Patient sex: M
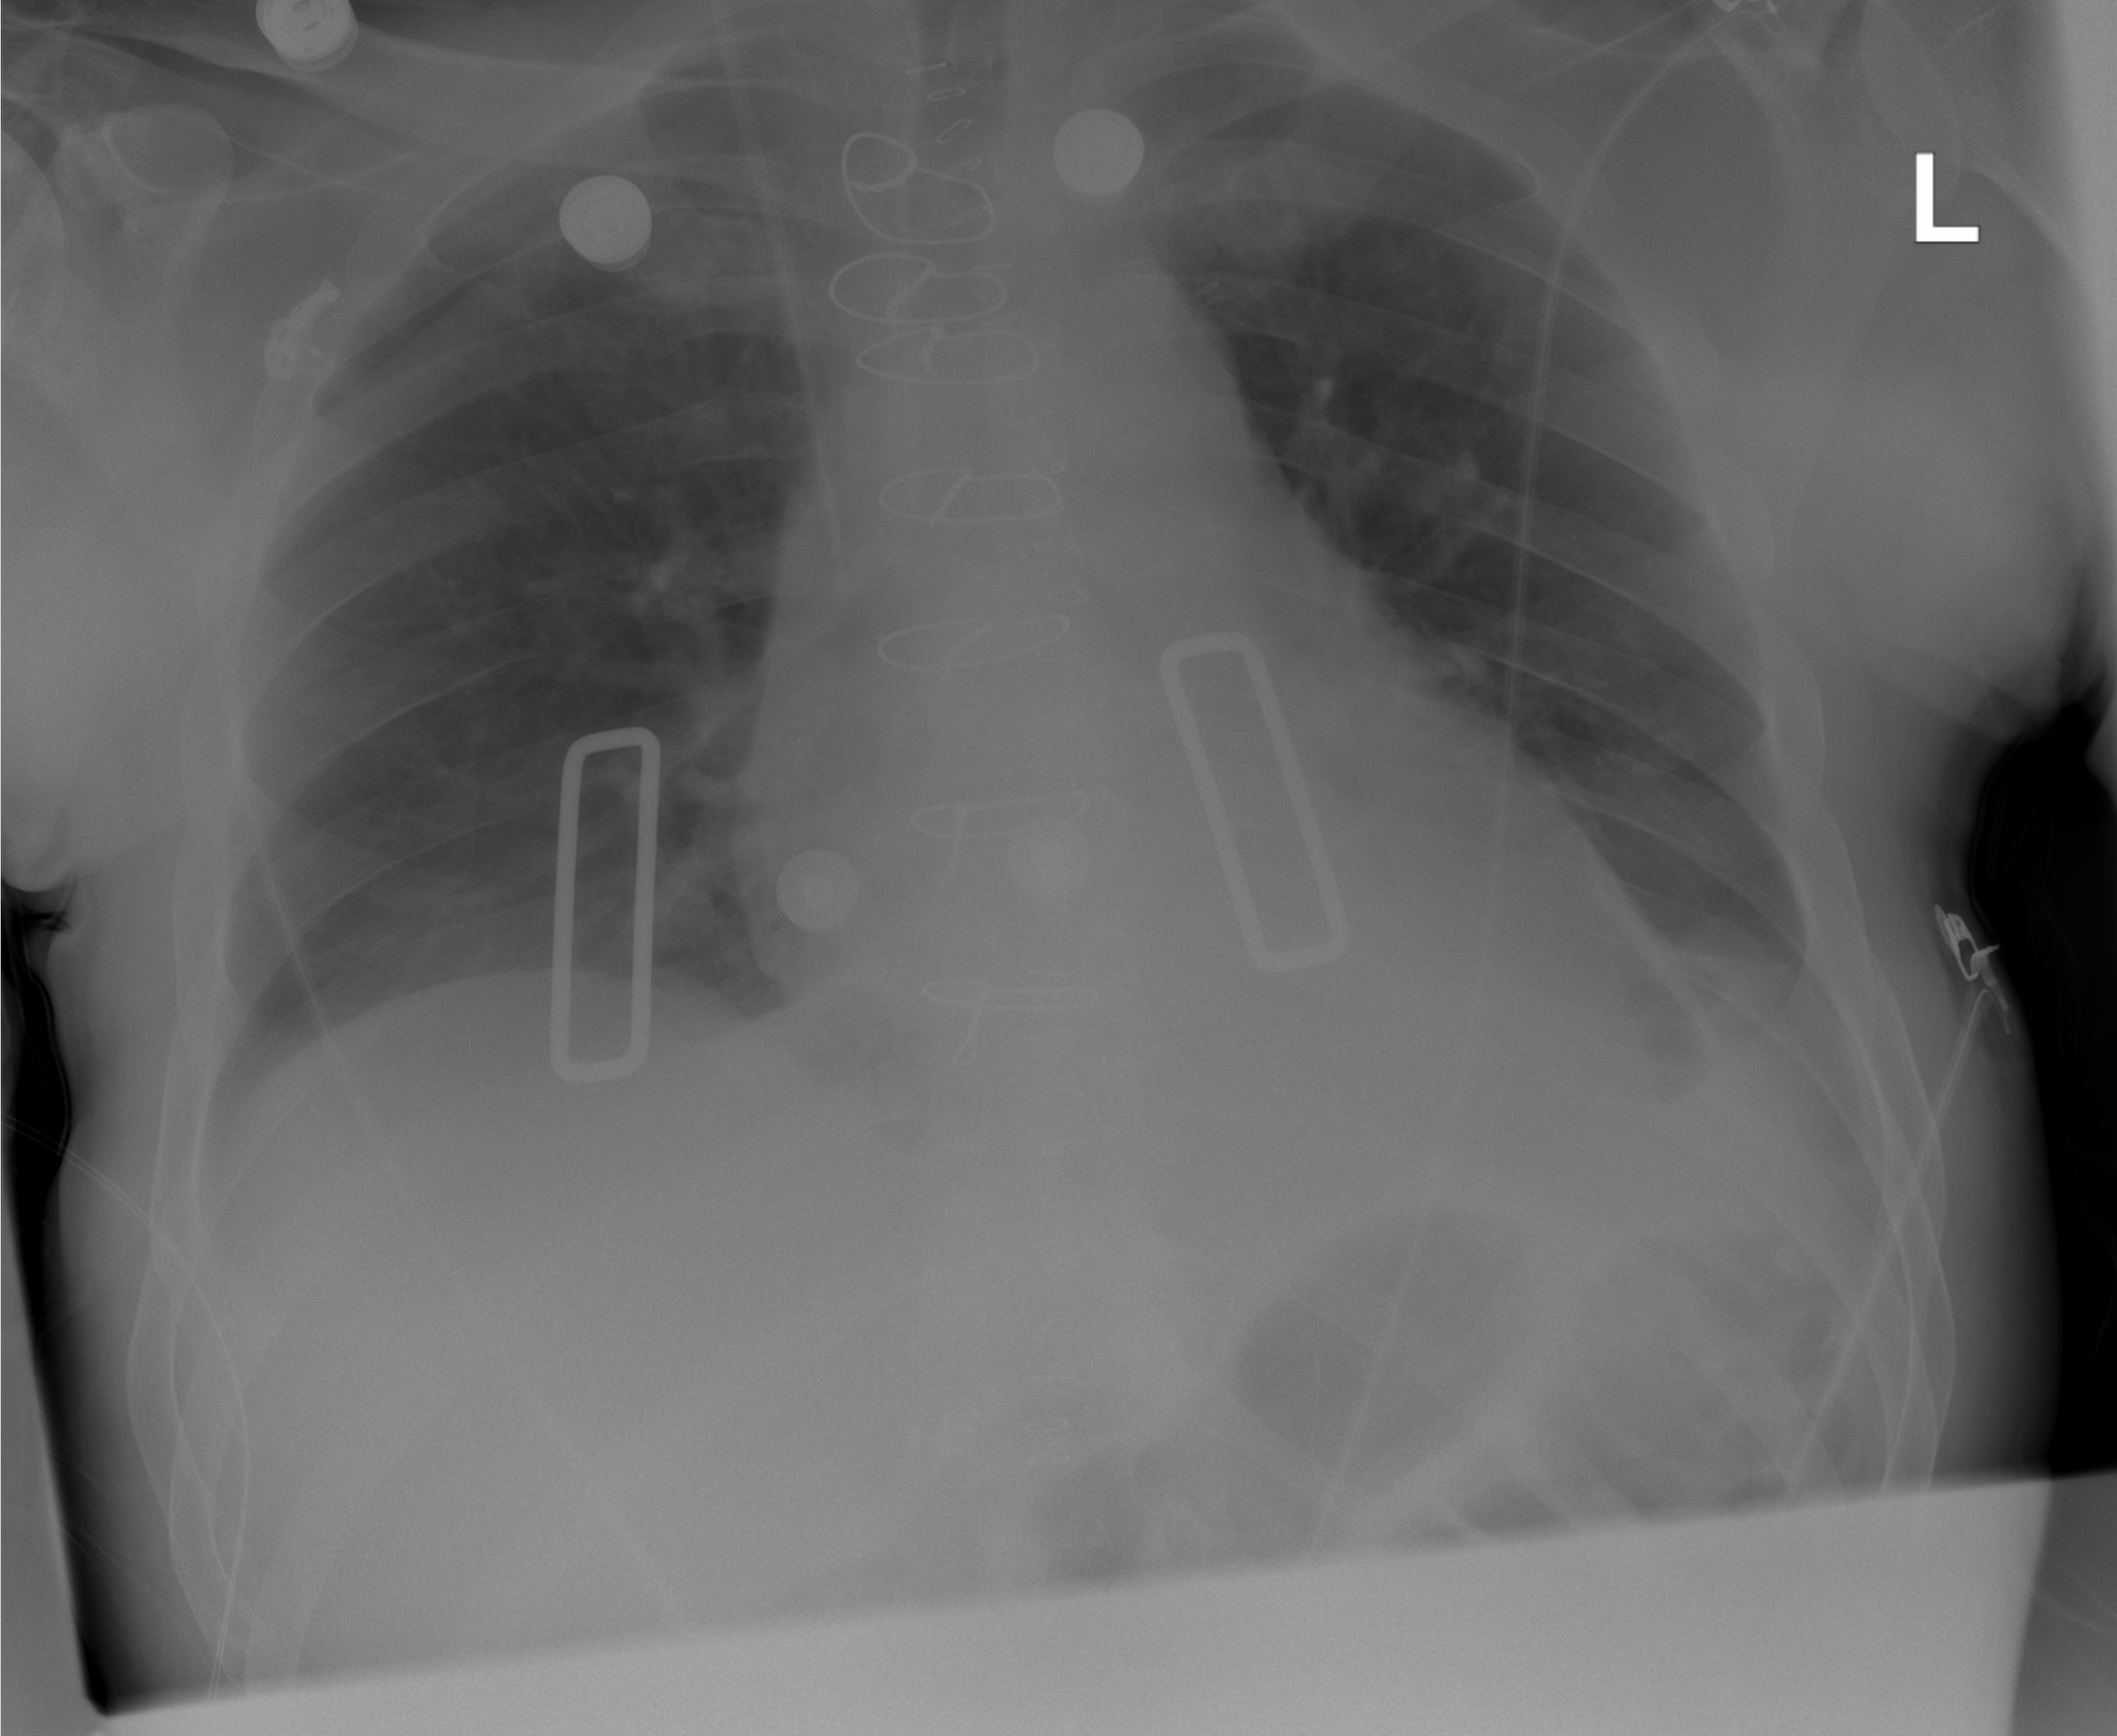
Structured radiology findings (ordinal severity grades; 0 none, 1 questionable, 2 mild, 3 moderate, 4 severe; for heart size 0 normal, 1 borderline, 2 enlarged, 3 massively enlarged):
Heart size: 2
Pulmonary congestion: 1
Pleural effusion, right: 1
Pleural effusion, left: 1
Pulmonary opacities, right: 0
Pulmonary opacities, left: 0
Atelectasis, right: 1
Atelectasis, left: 1